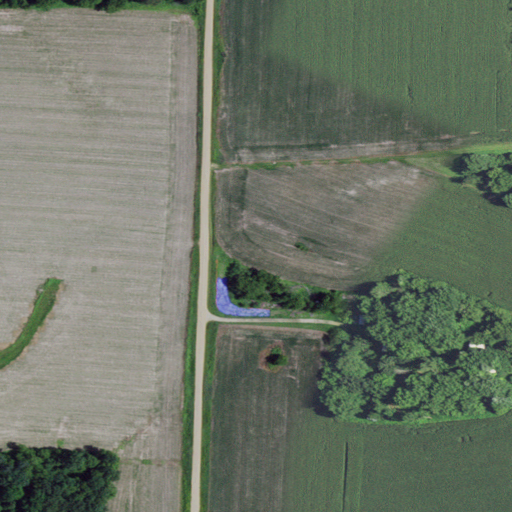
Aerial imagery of ridge(s) in Wisconsin named Hellsing Bluff containing cultivated crops, open development, deciduous forest, and low intensity development